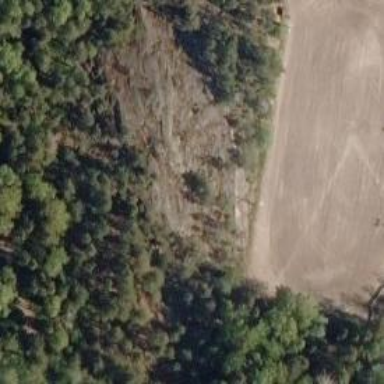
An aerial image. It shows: Natural cliff.